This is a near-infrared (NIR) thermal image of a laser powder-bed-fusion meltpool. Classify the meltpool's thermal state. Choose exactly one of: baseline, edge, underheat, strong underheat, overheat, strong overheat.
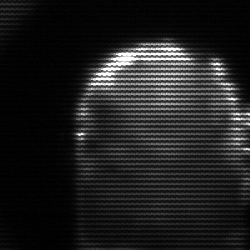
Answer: baseline